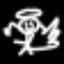
Label: angel